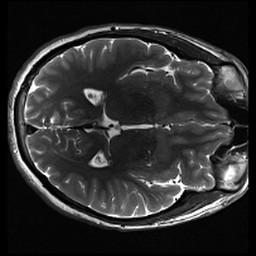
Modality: inplaneT2
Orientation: axial